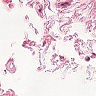
Metastatic tissue present: no